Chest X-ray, PA view. Patient: 10 years old, sex M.
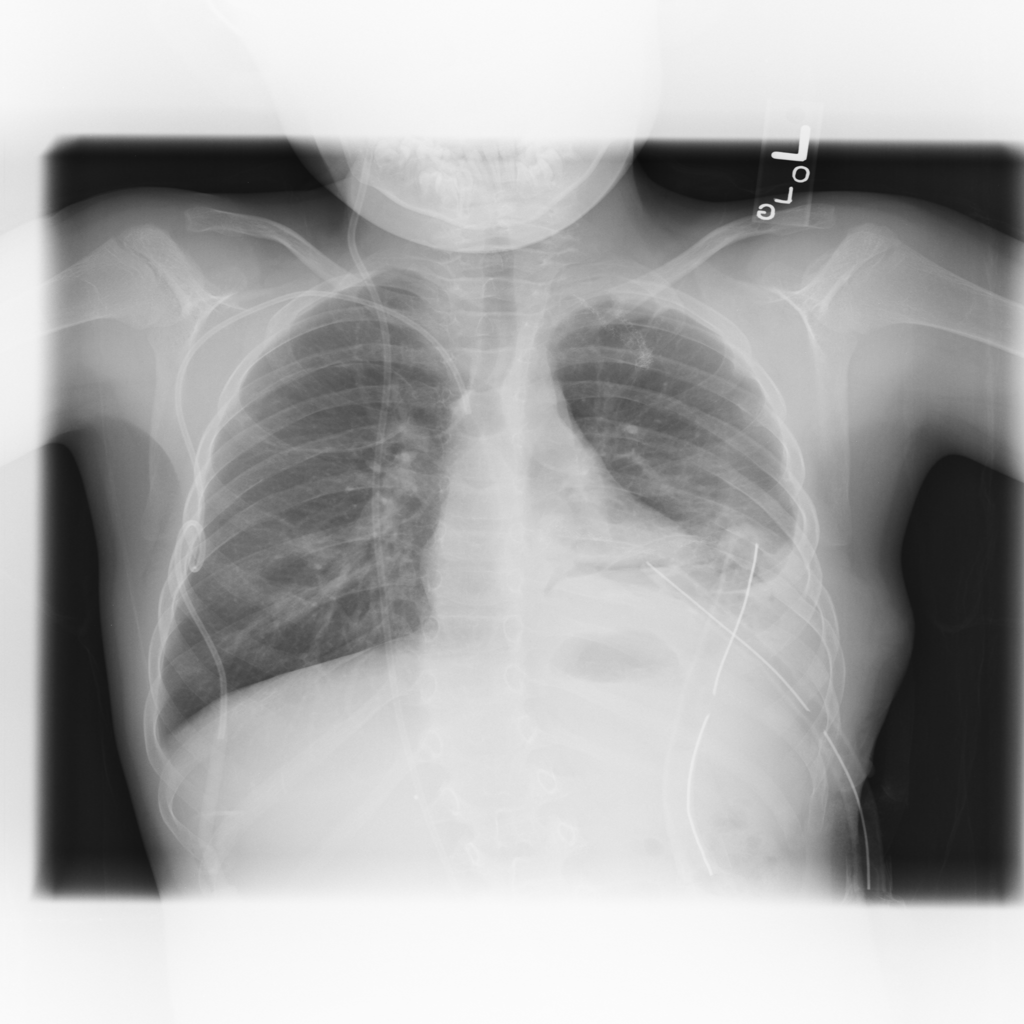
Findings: Effusion, Pleural_Thickening, Pneumothorax